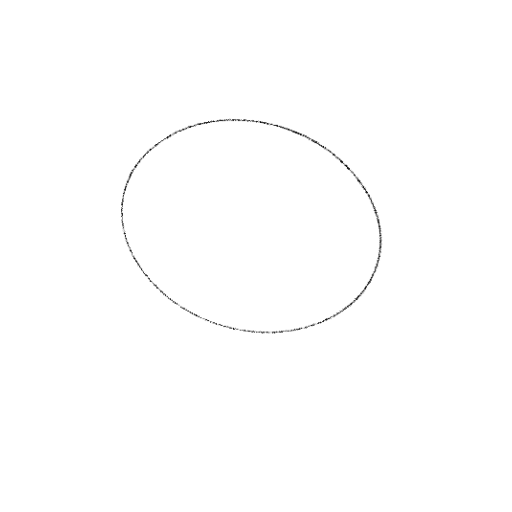
Crossing number: 0